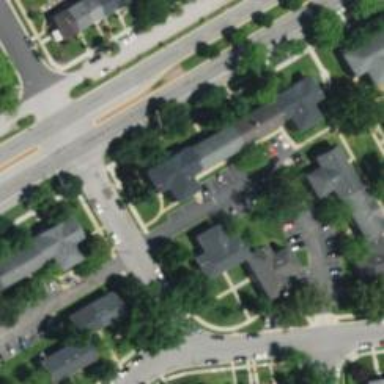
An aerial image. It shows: Neighborhood.